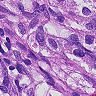
Metastatic tissue present: yes